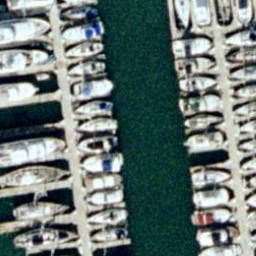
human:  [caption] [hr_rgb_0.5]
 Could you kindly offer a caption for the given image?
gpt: Many boats docked neatly at the harbor and just a few positions are free .

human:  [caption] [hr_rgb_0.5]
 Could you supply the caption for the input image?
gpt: Lots of boats docked in lines at the harbor .

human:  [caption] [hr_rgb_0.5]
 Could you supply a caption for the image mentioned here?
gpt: Many boats docked in lines at the harbor and the water is deep blue .

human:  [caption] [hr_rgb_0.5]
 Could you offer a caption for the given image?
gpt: Lots of boats docked at the harbor .

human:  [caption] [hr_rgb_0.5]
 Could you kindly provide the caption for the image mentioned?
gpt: Lots of boats docked neatly at the harbor and just a few positions are free .